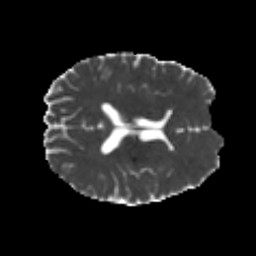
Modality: MD
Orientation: axial
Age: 22
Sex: male
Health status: healthy
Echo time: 0.074 s